Question: I see several examples that show how to use the Execute SQL task. One such example I see this screen shot:

There are a lot of tasks there that I don't have in my task list. The one I am looking for is "Execute SQL".
I also note that they don't have "OLE DB Command" (which is what I would usually use to call SQL).
Do I just have a different version? Is "OLE DB Command" the successor to "Execute SQL"? Or is there some way to get the stuff I am missing?
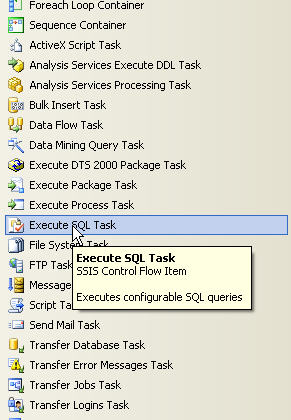
Answer: You might be inside a Data Flow - that will only show you items related to a Data Flow (Data Flow Sources, Data Flow Transformations, Data Flow Destinations).
If you are in the Control Flow, and cannot see the items you indicate as missing, you can right click to add.

This will give you a dialog box where you can choose the items that you want to add